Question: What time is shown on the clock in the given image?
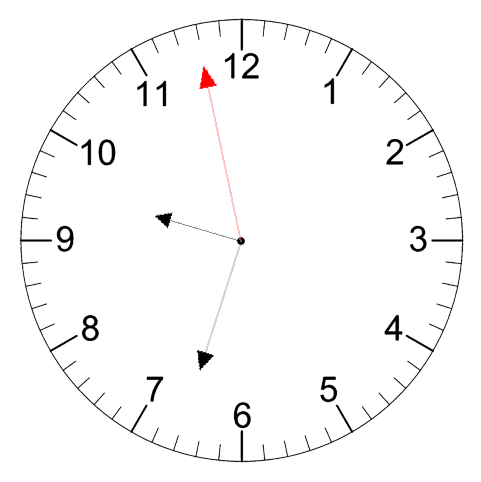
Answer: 09:32:58